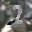
Label: 2